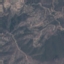
Land use / land cover class: HerbaceousVegetation